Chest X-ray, AP view. Patient: 40 years old, sex F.
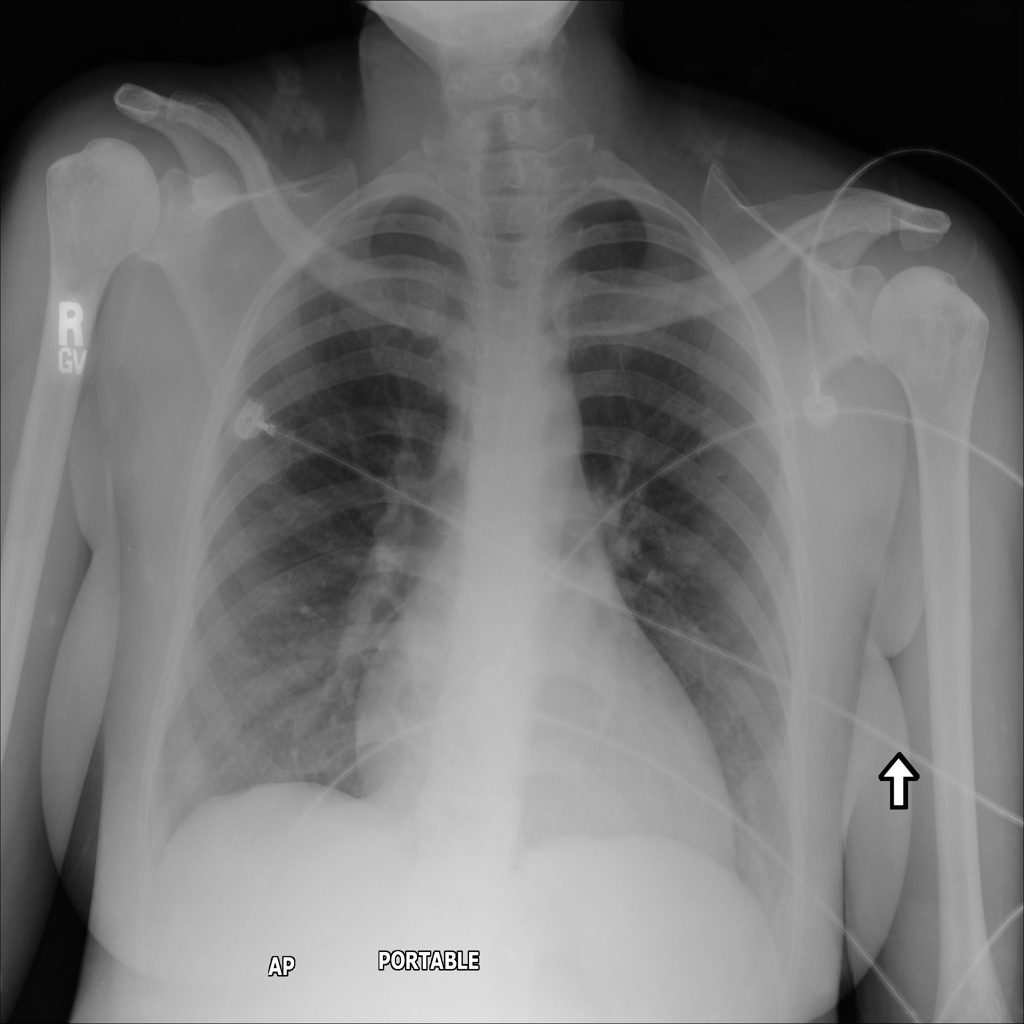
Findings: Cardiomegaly